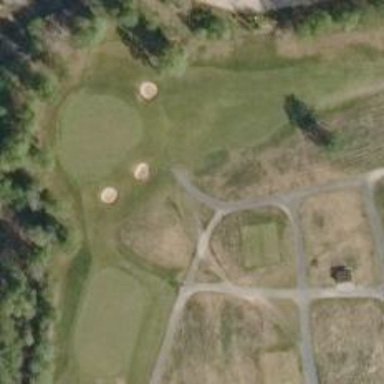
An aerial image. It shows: Pathway for golfing.